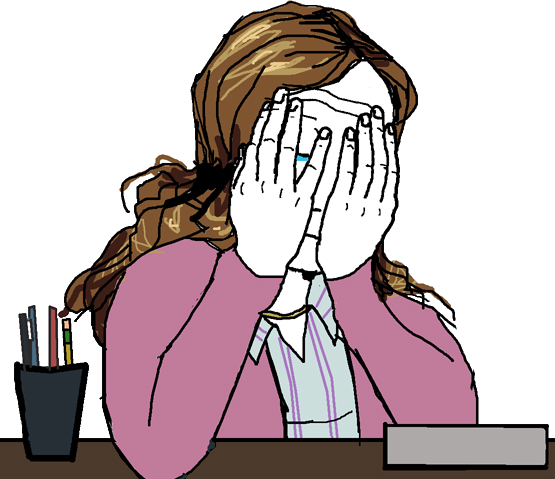
Label: 5_Crying_Wojak